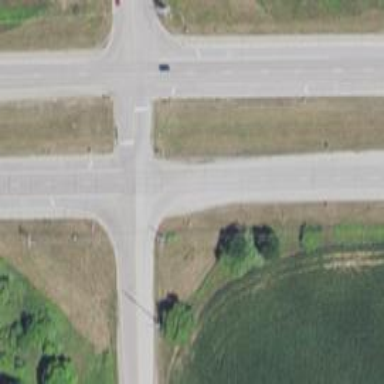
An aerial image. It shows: Stop road.